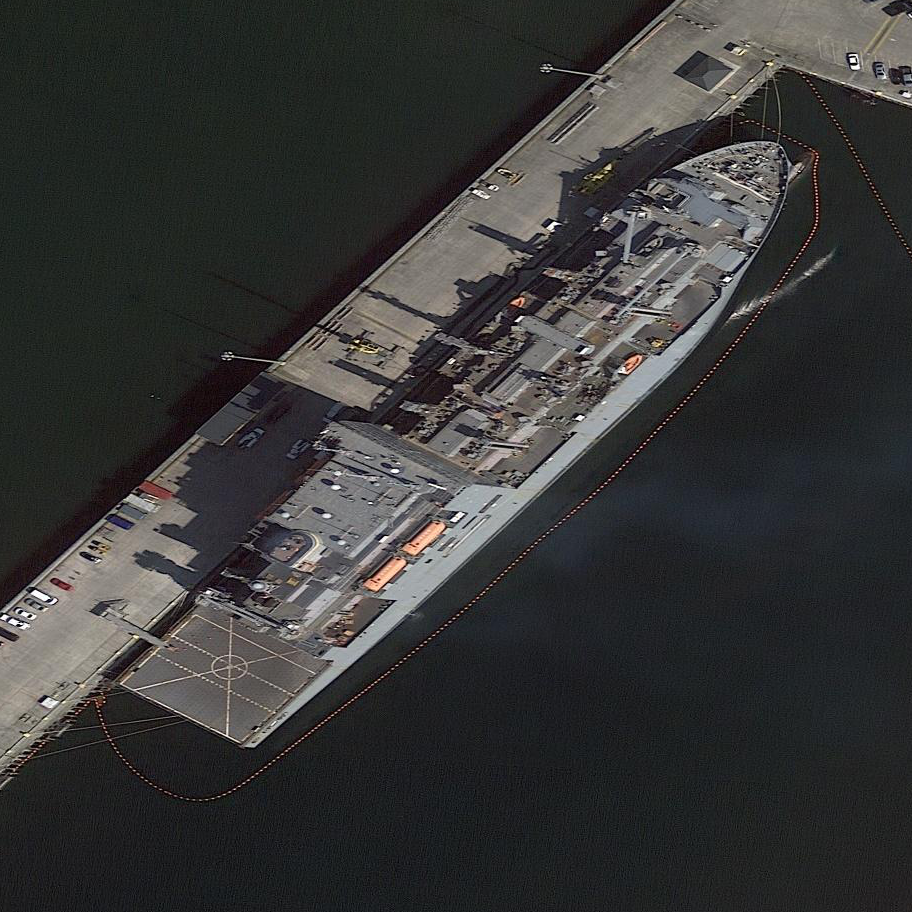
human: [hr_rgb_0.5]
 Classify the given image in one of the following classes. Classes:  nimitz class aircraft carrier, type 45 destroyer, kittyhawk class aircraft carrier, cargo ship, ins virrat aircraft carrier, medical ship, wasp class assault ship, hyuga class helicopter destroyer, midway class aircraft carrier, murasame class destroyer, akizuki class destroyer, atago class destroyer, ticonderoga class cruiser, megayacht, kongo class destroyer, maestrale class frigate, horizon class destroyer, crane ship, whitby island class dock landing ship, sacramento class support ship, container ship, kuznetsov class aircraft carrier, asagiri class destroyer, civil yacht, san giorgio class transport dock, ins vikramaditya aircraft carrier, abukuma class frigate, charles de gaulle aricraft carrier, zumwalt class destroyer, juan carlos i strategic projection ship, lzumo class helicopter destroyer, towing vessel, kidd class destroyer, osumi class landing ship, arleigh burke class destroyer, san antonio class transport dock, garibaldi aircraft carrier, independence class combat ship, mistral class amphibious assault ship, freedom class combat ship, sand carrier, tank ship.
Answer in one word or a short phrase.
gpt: Crane ship